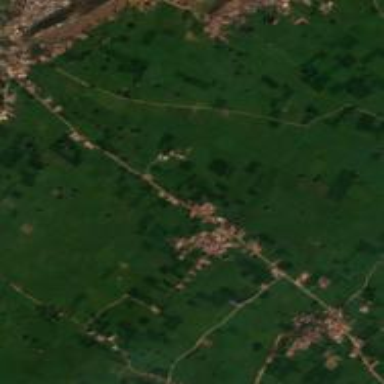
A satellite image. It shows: Small hamlet.